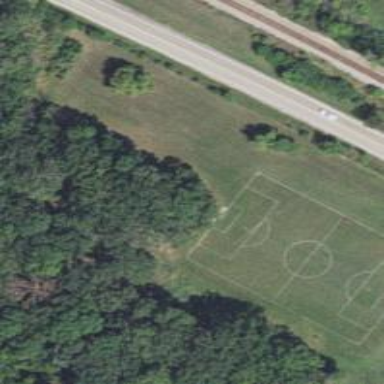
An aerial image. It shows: Soccer pitch for outdoor sports and leisure activities.